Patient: sex M, age 60
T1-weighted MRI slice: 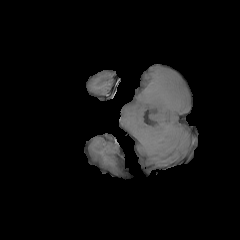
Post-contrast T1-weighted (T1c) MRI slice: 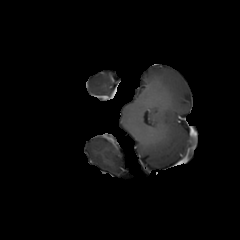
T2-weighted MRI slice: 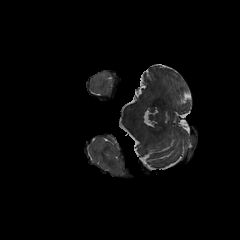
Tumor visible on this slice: no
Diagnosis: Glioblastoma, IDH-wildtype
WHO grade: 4